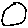
Label: circle